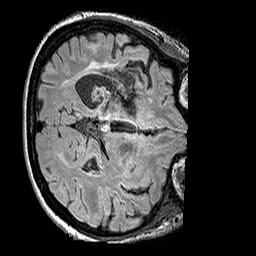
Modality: FLAIR
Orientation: axial
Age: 31
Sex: female
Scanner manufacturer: siemens
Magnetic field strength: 3 T
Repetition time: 6 s
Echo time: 0.388 s